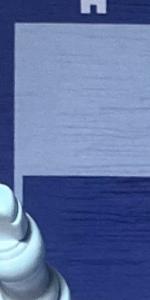
Label: Empty